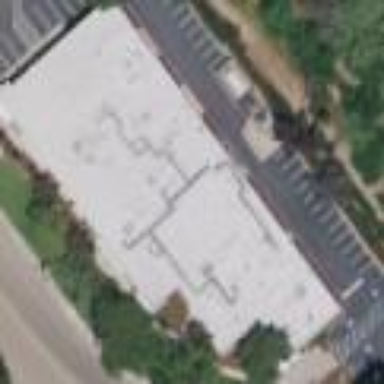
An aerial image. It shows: Industrial building.